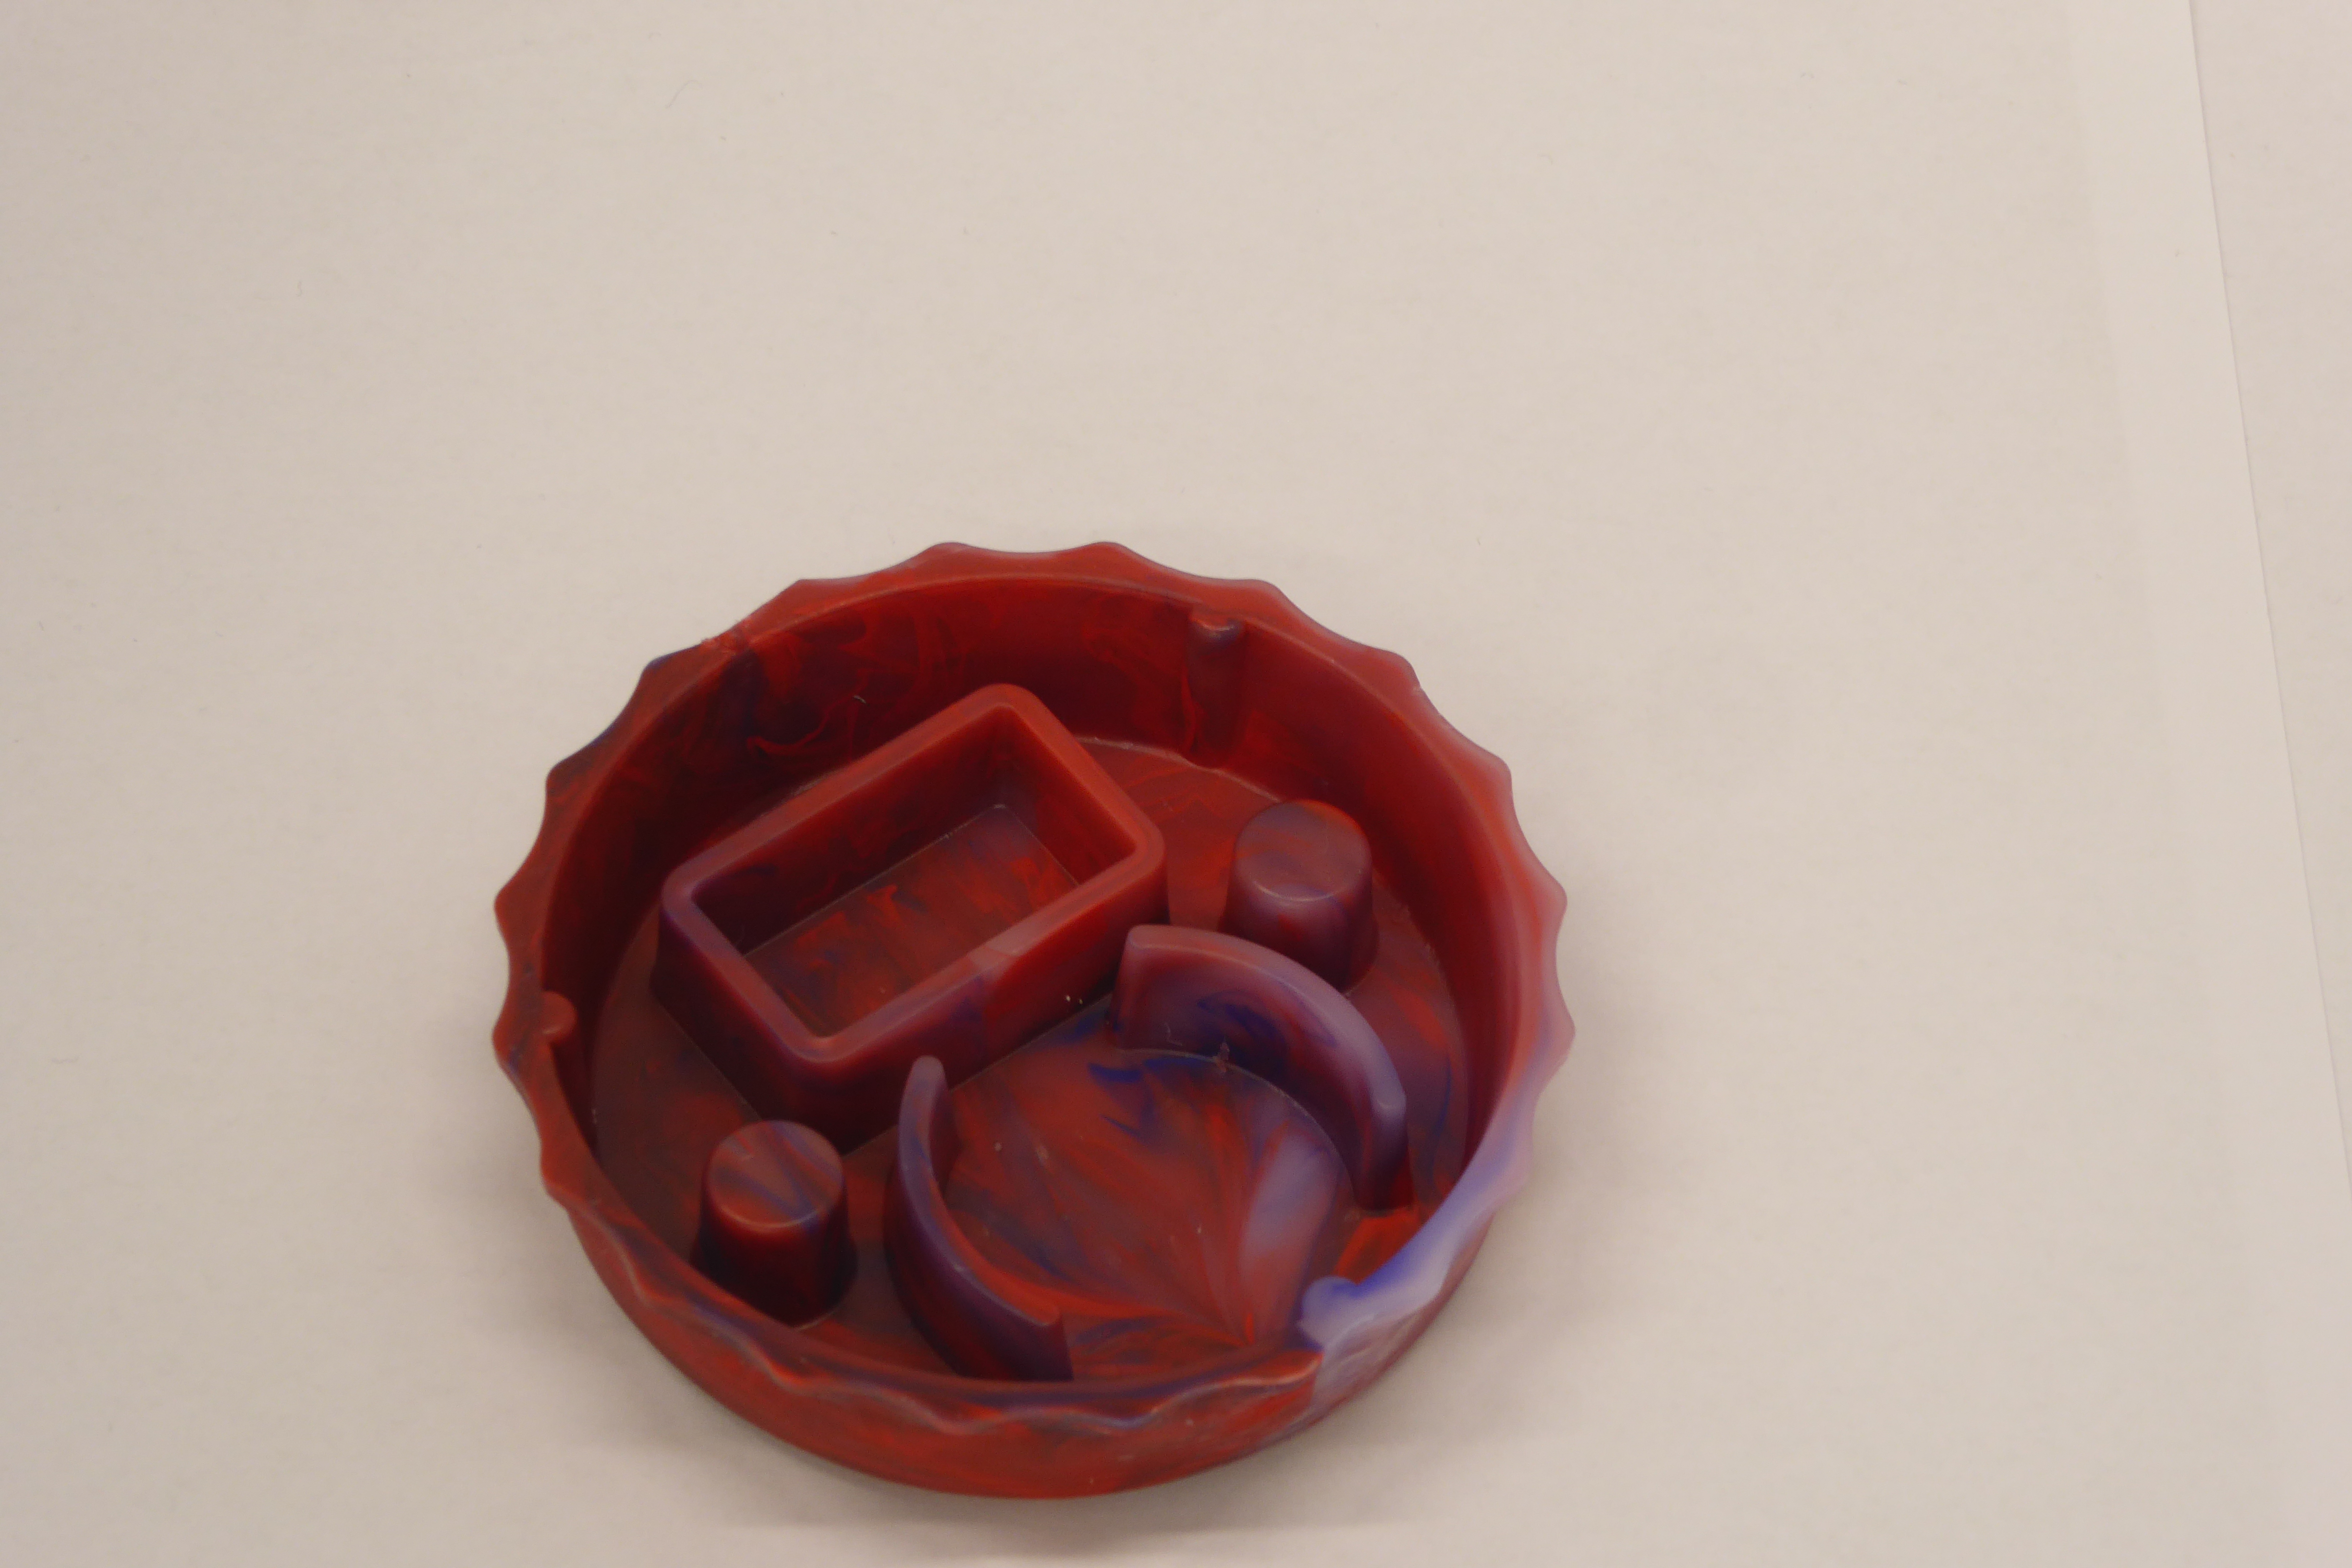
Label: Bottle Opener - Cover